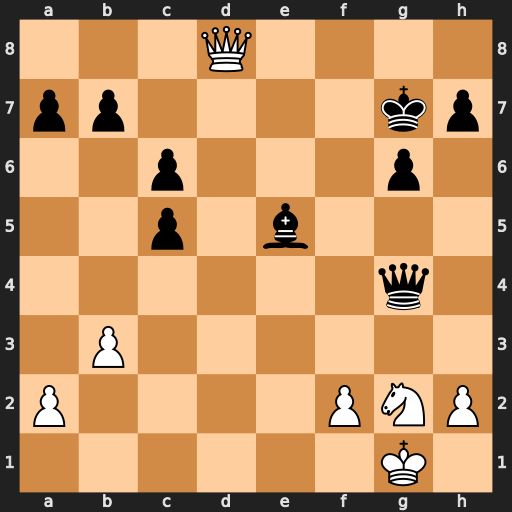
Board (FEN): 3Q4/pp4kp/2p3p1/2p1b3/6q1/1P6/P4PNP/6K1
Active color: w
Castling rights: -
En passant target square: -
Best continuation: Qe7+ Kh6 Qxe5